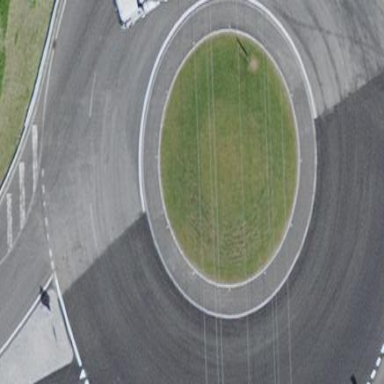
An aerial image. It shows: Secondary road with asphalt surface leading to roundabout junction.